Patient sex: M
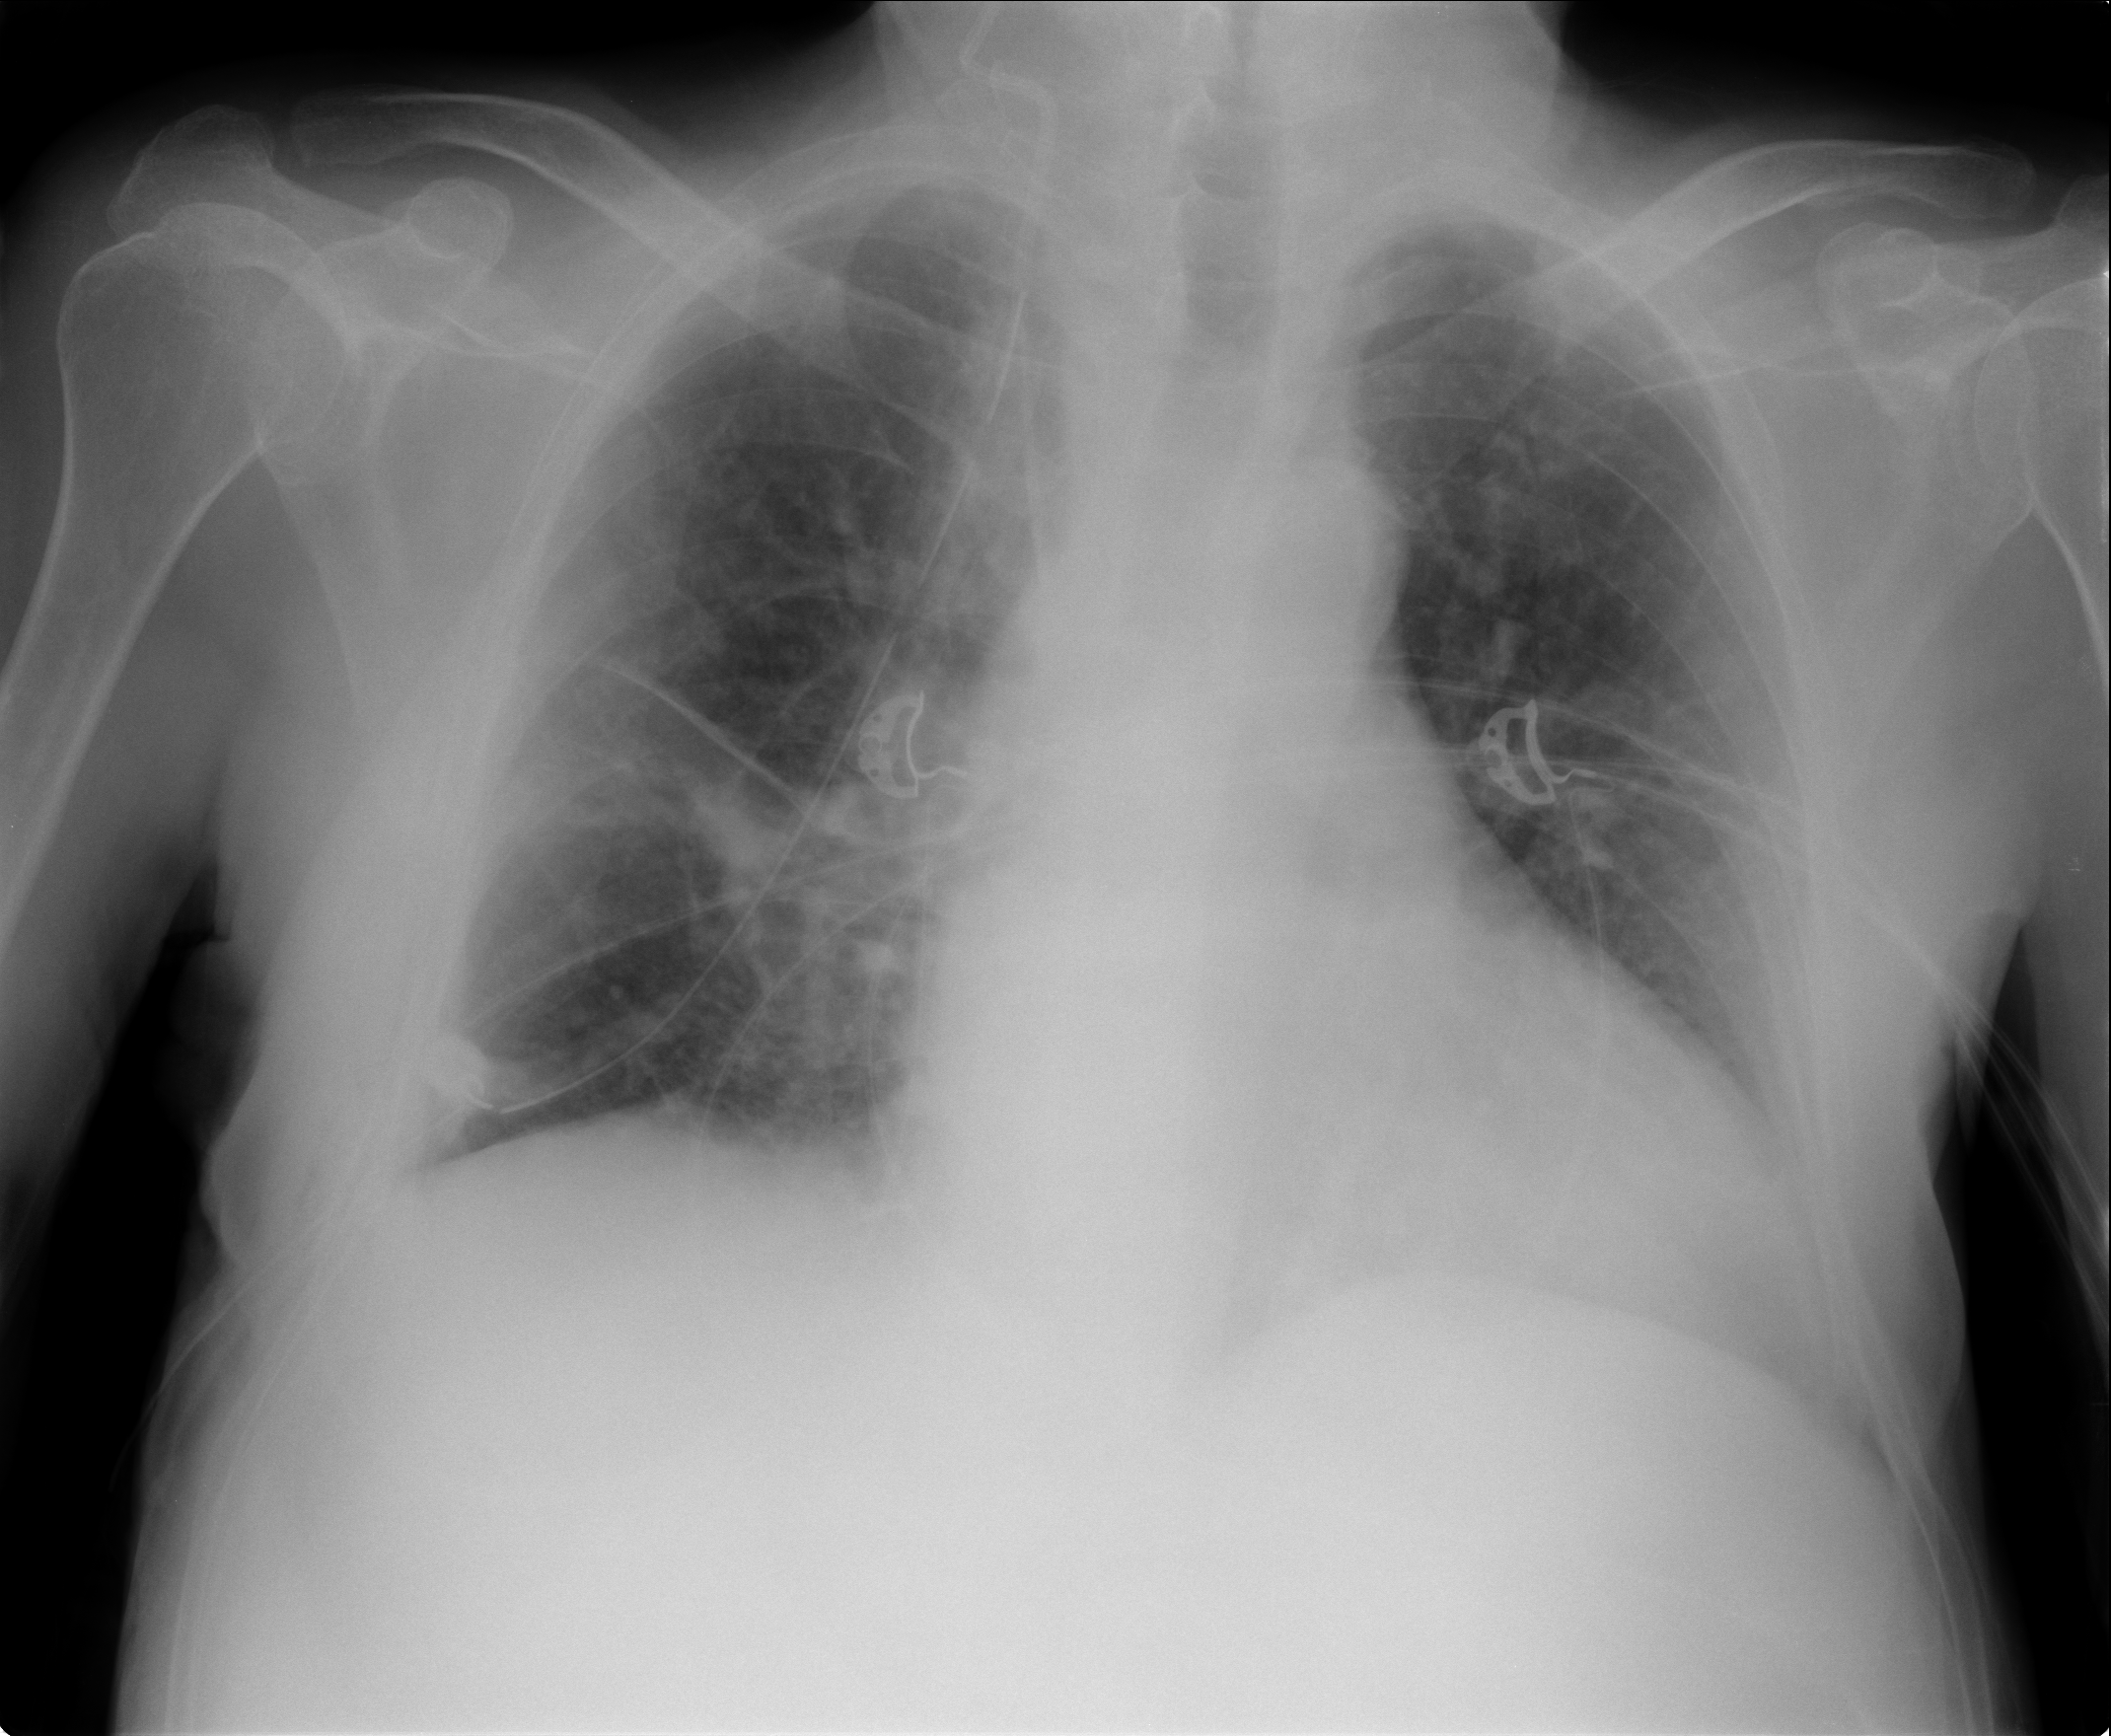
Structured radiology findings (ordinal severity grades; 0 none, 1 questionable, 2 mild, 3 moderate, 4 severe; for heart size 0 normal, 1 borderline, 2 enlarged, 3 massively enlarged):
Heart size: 2
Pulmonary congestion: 2
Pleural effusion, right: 0
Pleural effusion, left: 0
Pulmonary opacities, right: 2
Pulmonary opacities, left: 0
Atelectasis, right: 2
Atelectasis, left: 2